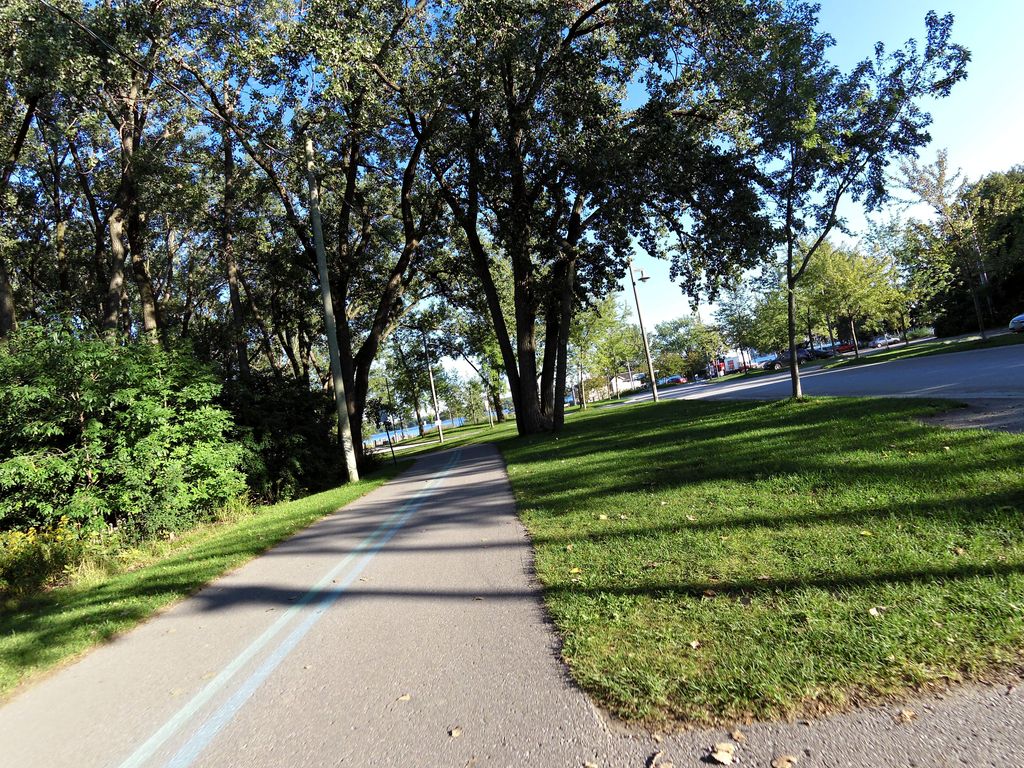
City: toronto